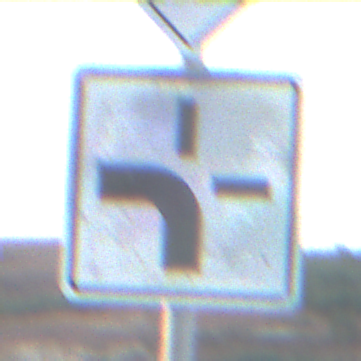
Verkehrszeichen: VerlaufVorfahrtsstrasse1
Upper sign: Vorfahrtsstrasse
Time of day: SunriseSunset
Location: Outdoor (Nature)
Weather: Clear
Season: NotSpecified
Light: Natural